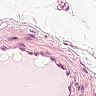
Metastatic tissue present: no